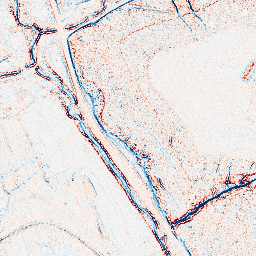
Category: edge_preserving
Decomposition family: bilateral
Decomposition parameters: d: 5
sigma_color: 100
sigma_space: 100
Upsampling method: quintic
Upsampling parameters: scale: 2
Upsampling scale: 2